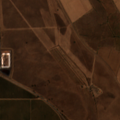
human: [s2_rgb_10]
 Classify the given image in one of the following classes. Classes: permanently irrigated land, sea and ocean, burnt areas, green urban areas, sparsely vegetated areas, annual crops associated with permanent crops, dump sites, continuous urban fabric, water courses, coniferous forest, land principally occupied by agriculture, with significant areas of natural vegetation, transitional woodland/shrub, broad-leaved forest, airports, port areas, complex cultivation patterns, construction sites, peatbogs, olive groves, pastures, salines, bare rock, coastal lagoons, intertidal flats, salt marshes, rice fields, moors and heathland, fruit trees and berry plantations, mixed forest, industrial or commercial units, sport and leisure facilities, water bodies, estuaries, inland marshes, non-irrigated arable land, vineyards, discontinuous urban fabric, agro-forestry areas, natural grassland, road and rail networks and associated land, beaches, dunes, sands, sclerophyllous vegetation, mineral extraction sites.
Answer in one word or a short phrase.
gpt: non-irrigated arable land, olive groves